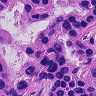
Metastatic tissue present: yes